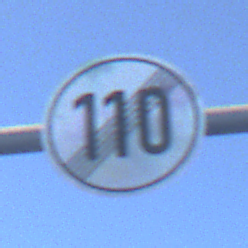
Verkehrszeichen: EndeGeschwindigkeit110
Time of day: MorningAfternoon
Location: Outdoor (Nature)
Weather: PartlyCloudy
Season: NotSpecified
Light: Natural